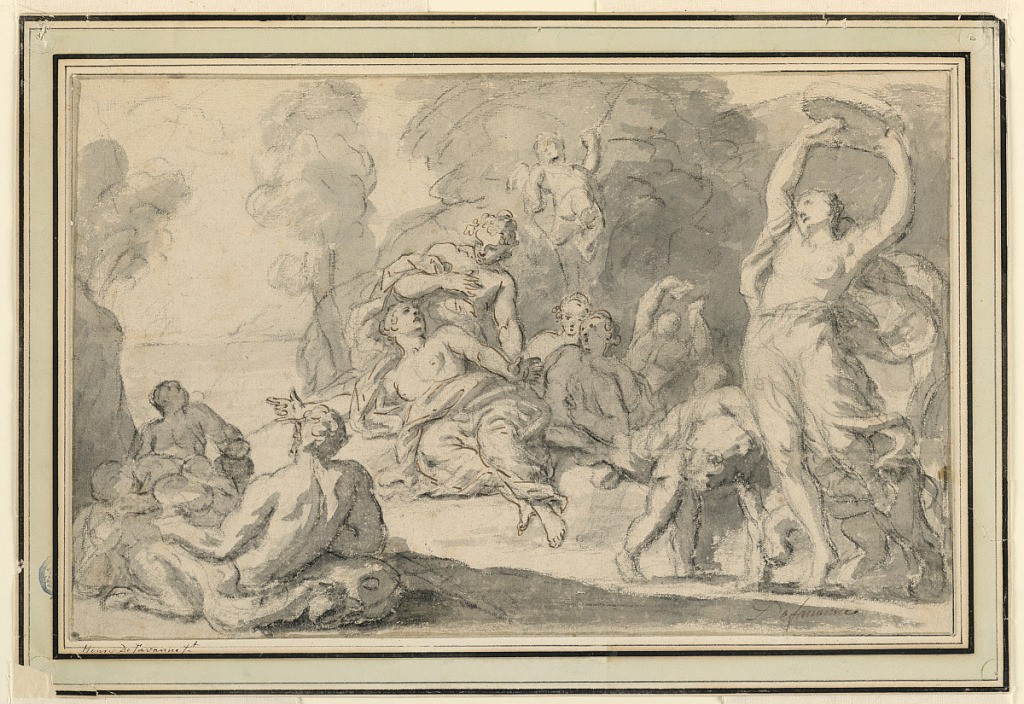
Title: A Bacchanalian Revel
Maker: Henri Antoine de Favanne, French, born England, 1668 - 1752
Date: ca. 1746
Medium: Pen and brown ink, charcoal, brush and gray wash on laid paper
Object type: Drawing
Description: Maenads resting in a wood at the edge of a mountain lake. At far right, a woman dances holding a tambourine over her head. A satyr reclines at left. A putto flies overhead.